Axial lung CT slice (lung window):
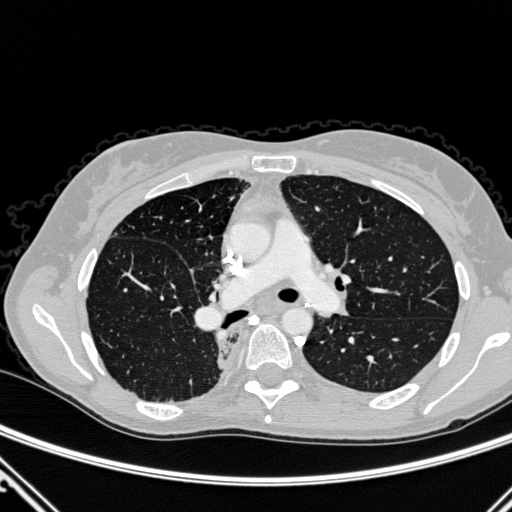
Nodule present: no